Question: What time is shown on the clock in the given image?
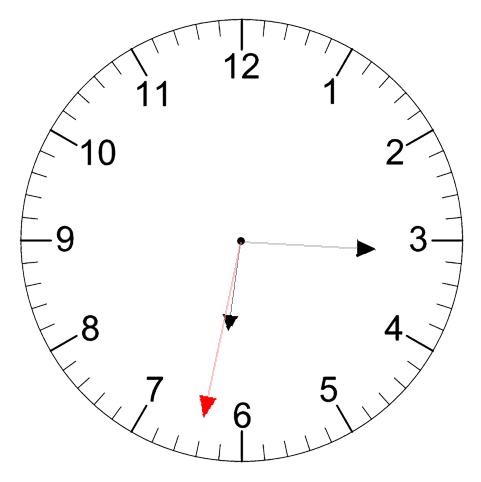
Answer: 06:15:32